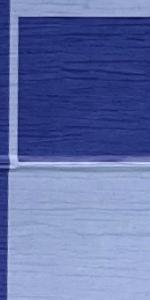
Label: Empty